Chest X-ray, PA view. Patient: 59 years old, sex M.
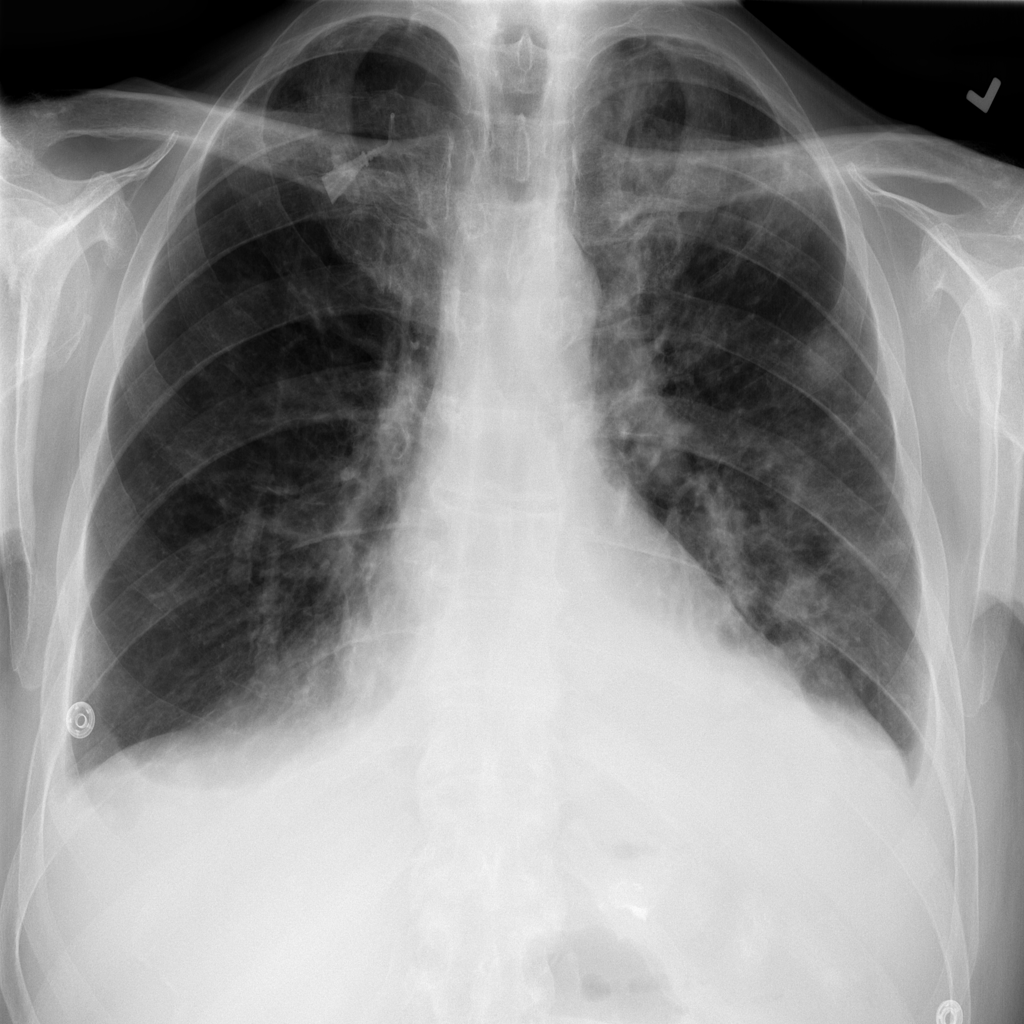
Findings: Nodule